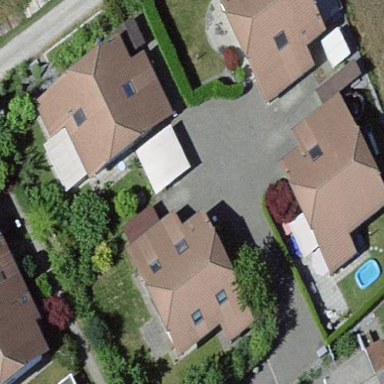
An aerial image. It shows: Building with tile roof.